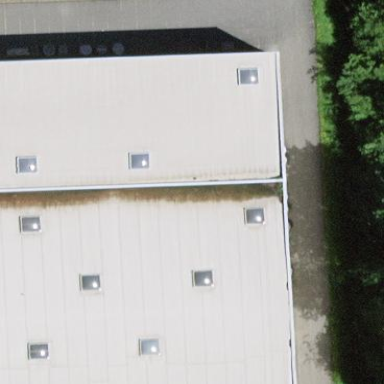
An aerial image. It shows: Industrial building.